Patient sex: M
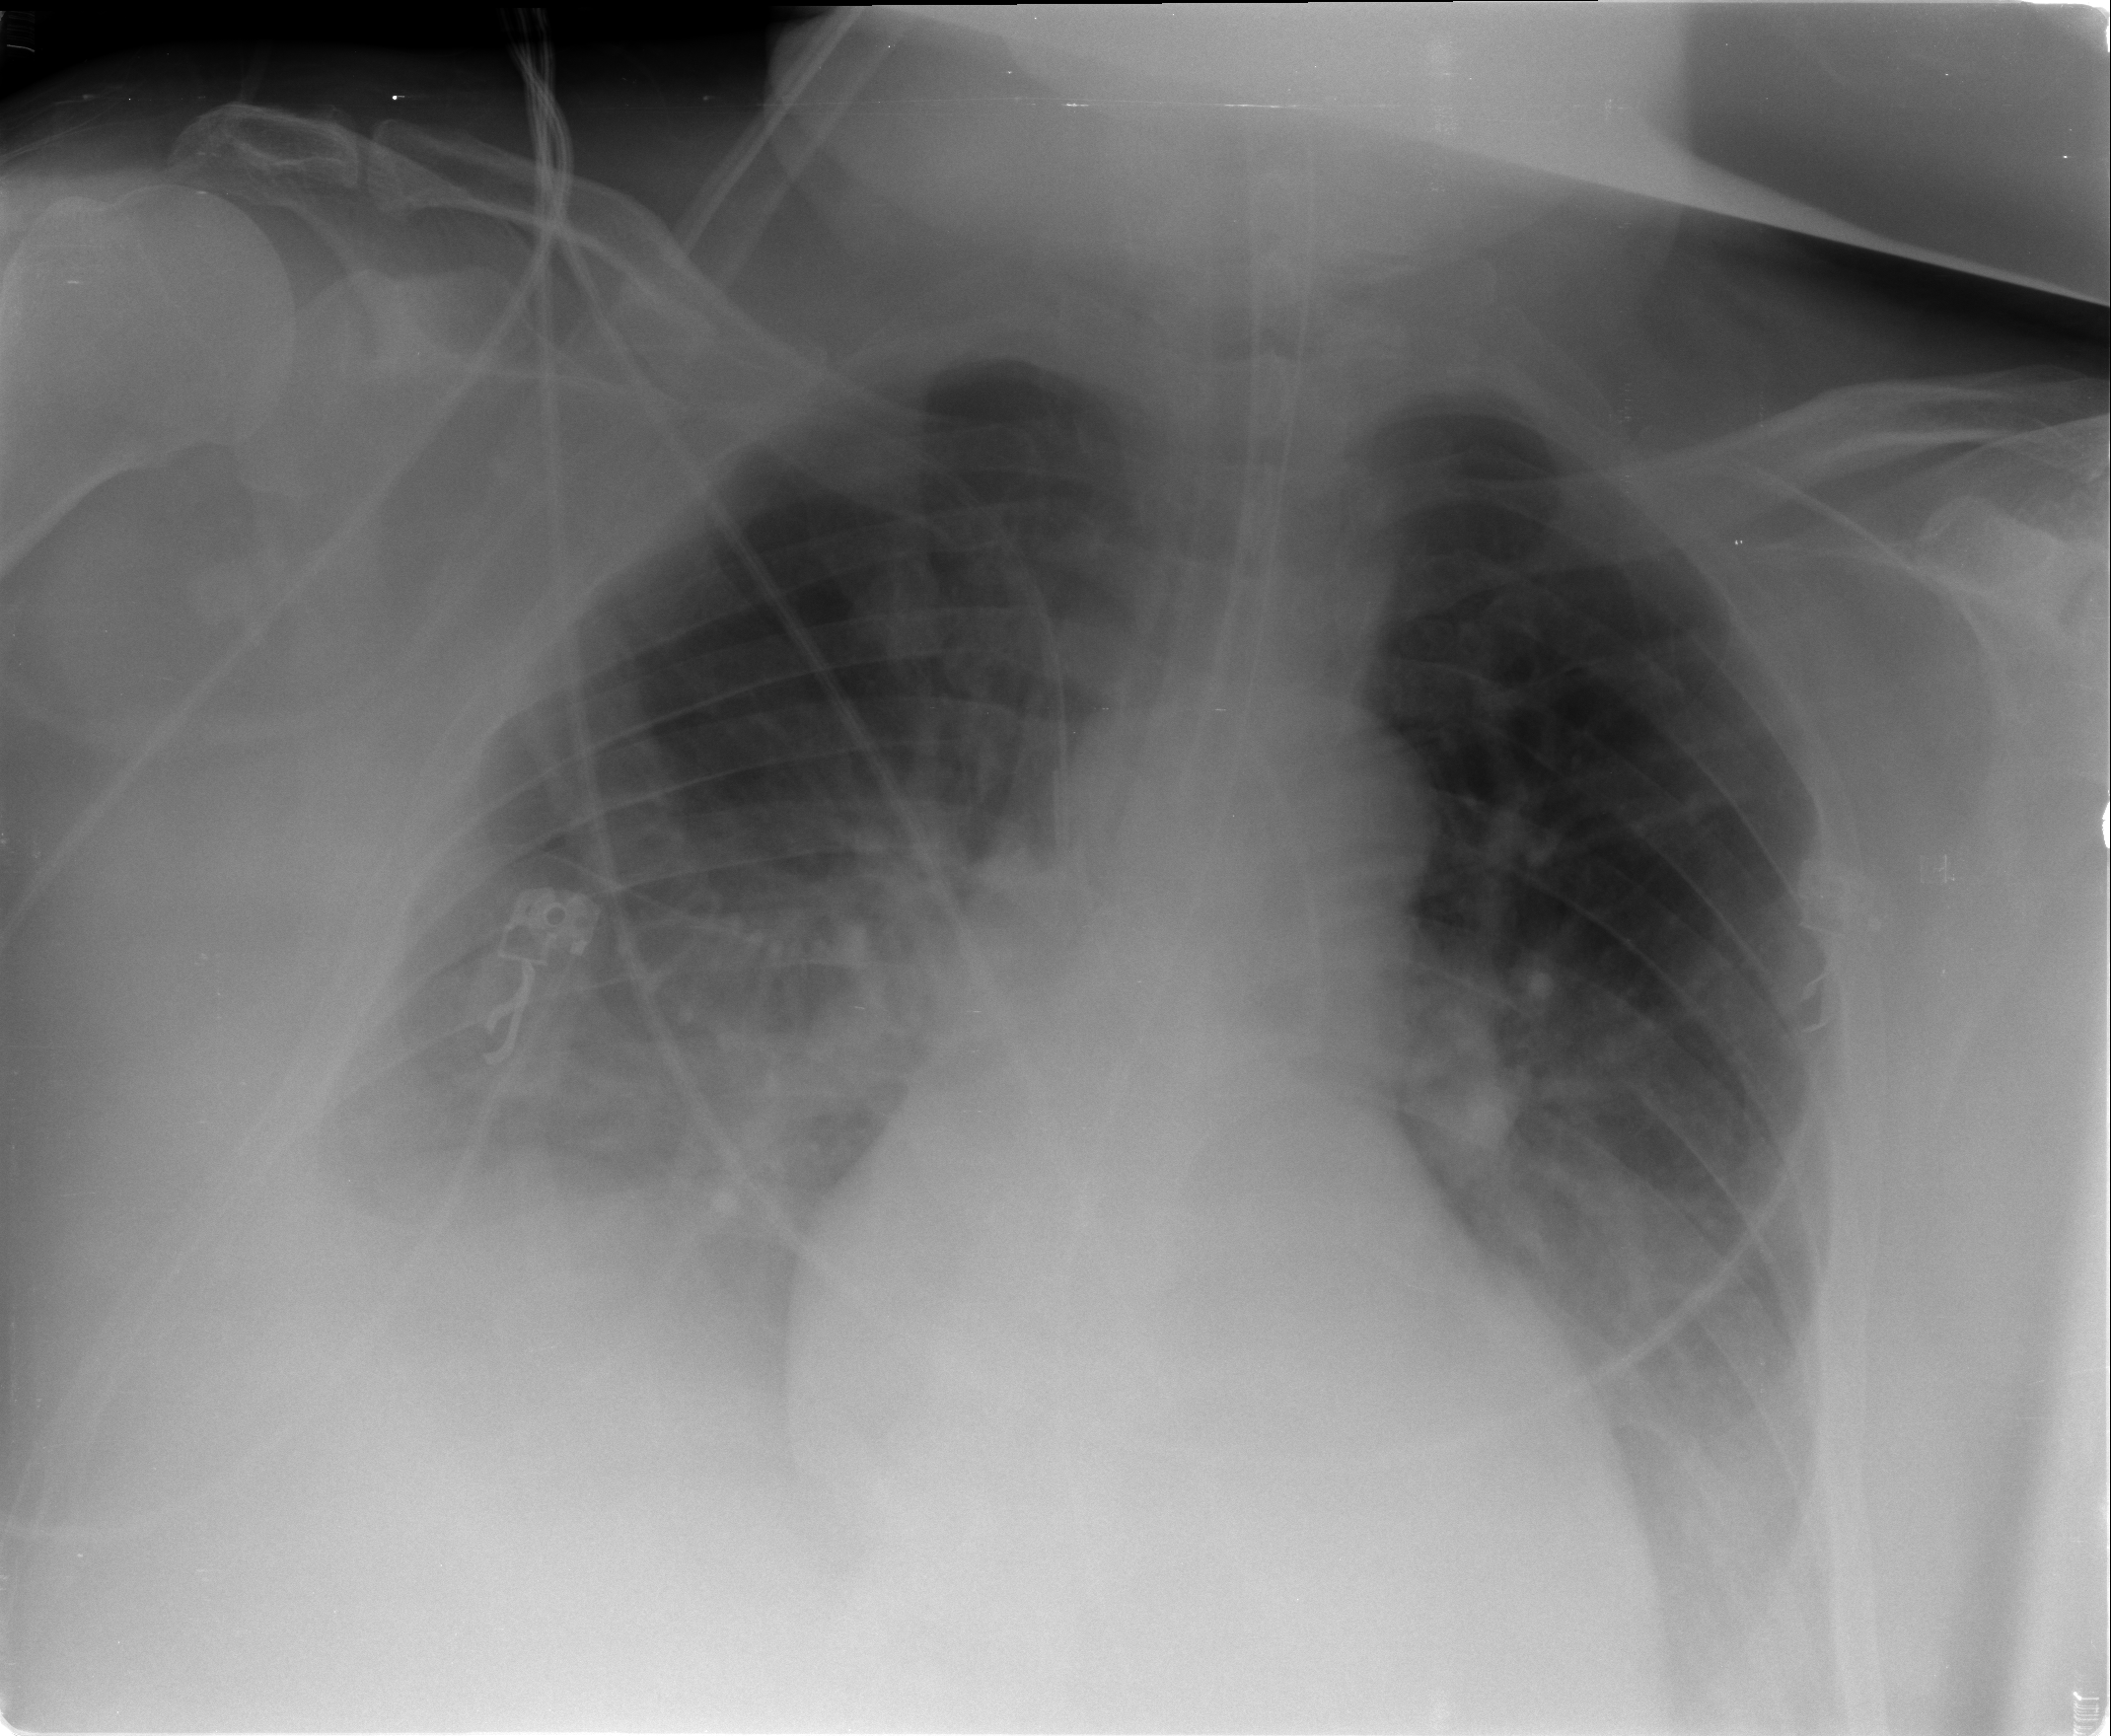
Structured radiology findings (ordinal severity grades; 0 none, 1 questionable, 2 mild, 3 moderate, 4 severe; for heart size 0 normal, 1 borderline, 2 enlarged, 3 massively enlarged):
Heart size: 2
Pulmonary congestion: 1
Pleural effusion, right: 3
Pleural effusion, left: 2
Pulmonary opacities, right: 1
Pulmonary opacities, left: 0
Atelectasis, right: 2
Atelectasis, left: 2